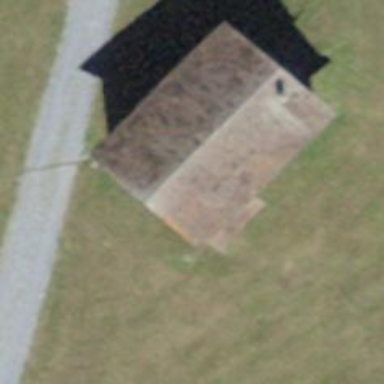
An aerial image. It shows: Building with tile roof.